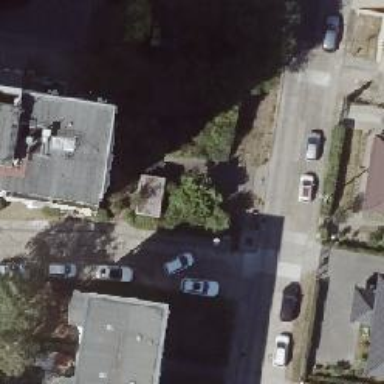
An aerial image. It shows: Driveway leading to service road.